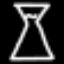
Label: hourglass